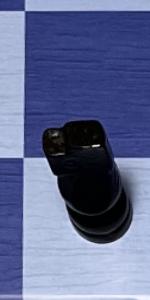
Label: Knight_Black